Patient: sex F, age 89
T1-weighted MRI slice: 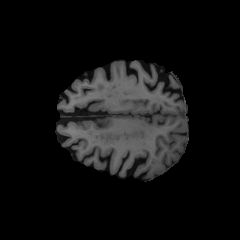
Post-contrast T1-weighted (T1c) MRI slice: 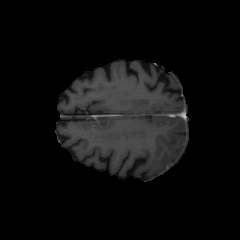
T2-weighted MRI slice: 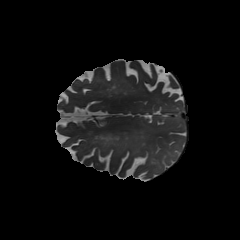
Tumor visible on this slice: yes
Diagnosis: Glioblastoma, IDH-wildtype
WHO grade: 4